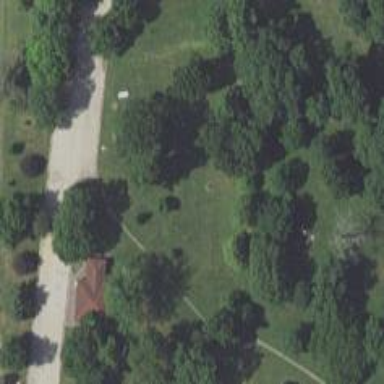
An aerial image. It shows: Disc golf basket.